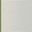
Piece: xx